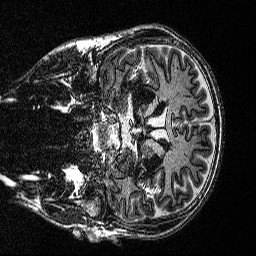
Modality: MP2RAGE
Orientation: coronal
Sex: male
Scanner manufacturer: siemens
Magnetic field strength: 3 T
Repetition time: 5 s
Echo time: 0.00292 s